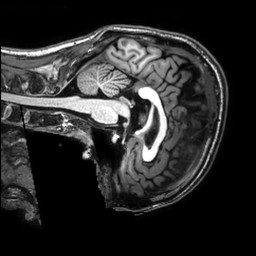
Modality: T1w
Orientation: sagittal
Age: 29
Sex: male
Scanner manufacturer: philips
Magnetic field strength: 3 T
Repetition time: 0.008132 s
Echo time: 0.00372 s